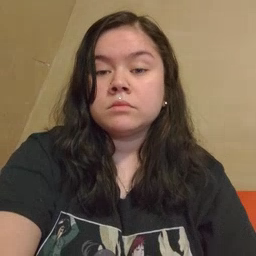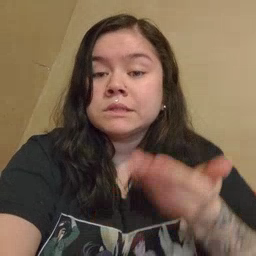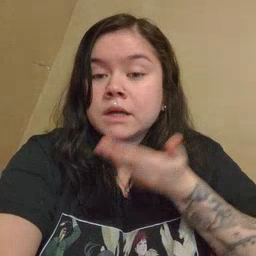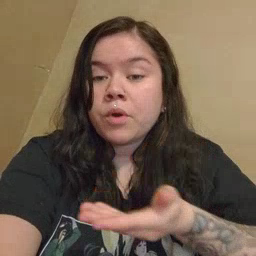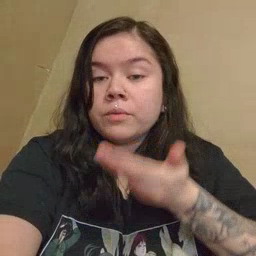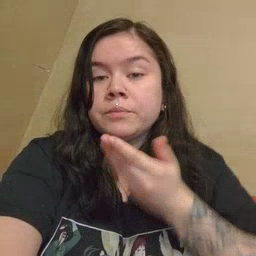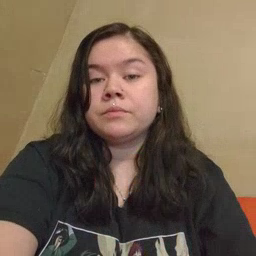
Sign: cereal